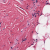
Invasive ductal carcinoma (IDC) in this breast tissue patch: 0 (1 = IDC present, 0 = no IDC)